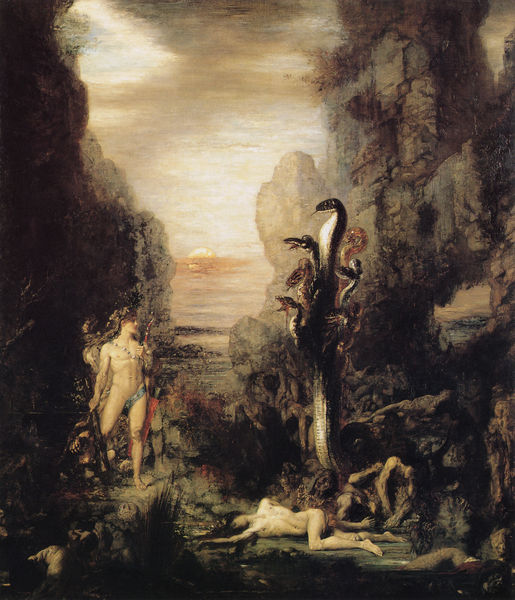
Titel: Hercule et l'Hydre de Lerne
Künstler: Gustave Moreau
Standort: Chicago (Illinois)
Institution: The Art Institute of Chicago
Schlagwörter: akt, baum, berg, blau, dunkel, felsen, gemälde, gestein, gott, held, himmel, kampf, kopf, körper, mann, meer, nackt, schatten, schlaf, wasser, weiß, wolken, frauen, gelb, grün, landschaft, menschen, ocker, abend, braun, frau, grau, hell, hintergrund, köpfe, licht, nacht, orange, schwarz, szene, gras, rot, weg, wiese, wolke, beige, symbolismus, geschichte, leiche, mensch, stehen, stein, steine, tod, tot, öl, dämmerung, ferne, horizont, morgen, sonnenaufgang, strauch, sonne, sträucher, land, stehend, person, wald, schwanz, liegen, düster, bogen, fels, gebirge, luftperspektive, nebel, sonnenuntergang, schlucht, muskeln, schenkel, fleisch, adam, eva, nacktheit, paradies, mond, loch, waffen, leichen, tote, hell-dunkel, schlange, fraue, dämon, mythologie, wolcken, betrachten, verführung, aufgabe, zunge, mythos, sage, wesen, felse, grotte, medusa, perseus, schlangen, erscheinung, wildnis, opfer, grü, vertreibung, herkules, phantasie, unwesen, züngeln, ungeheuer, zungen, drachen, drache, pfeile, alegorie, kriegerin, schamtuch, monster, hydra, morgens, ungeheur, orpheus, moreau, mehrköpfig, gustave moreau, halbgott, heros, differenzierung, felstor, schlangenbaum, hmimel, bewusstlosigkeit, mythologische landschaft